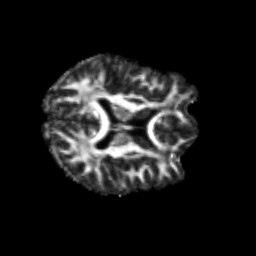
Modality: FA
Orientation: axial
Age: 29
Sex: male
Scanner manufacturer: siemens
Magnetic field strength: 3 T
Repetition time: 3.5 s
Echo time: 0.125 s